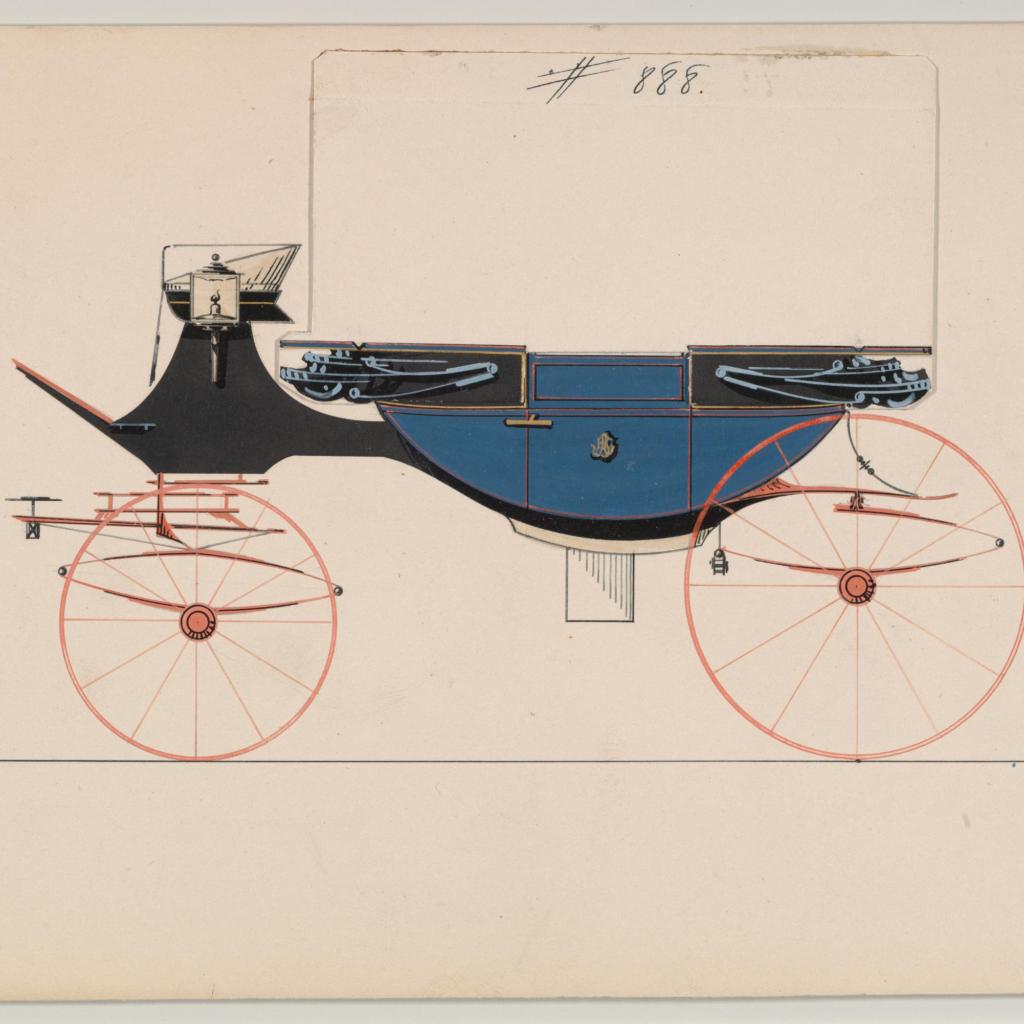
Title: Design for Landau, no. 888
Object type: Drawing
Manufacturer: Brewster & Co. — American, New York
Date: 1859–79
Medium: Pen and black ink, watercolor and gouache with gum arabic and metallic ink
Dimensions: sheet: 5 3/4 x 9 5/8 in. (14.6 x 24.4 cm)
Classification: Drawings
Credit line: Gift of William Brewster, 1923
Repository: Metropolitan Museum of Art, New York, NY